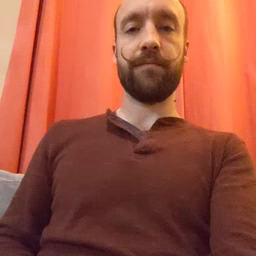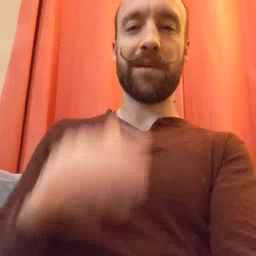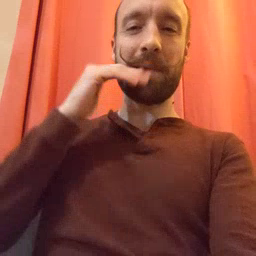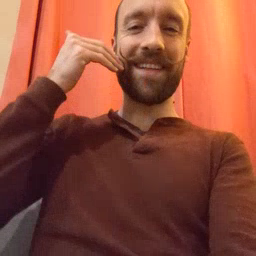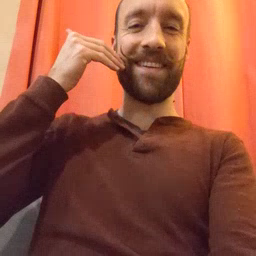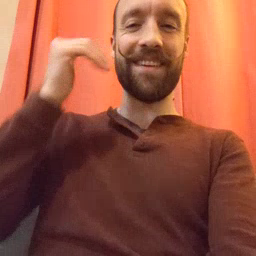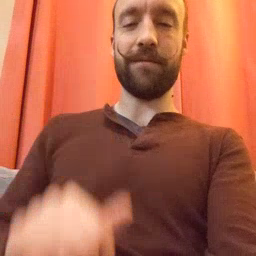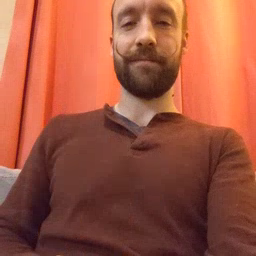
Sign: smile